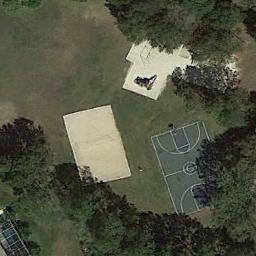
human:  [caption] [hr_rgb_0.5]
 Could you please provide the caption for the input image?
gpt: A basketball court is on the big lawn, With some trees and two bare lands nearby .

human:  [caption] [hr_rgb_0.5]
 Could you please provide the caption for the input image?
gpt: There is a basketball court in the middle of grass surrounded by many trees .

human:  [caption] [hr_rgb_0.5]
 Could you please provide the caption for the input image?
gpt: A corner of the basketball court was shaded by trees .

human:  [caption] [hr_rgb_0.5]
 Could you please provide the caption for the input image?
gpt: Many trees are near the basketball court .

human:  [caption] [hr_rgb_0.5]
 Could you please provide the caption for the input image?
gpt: A basketball court on the lawn with some trees and some open areas beside .